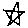
Label: star